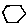
Label: hexagon